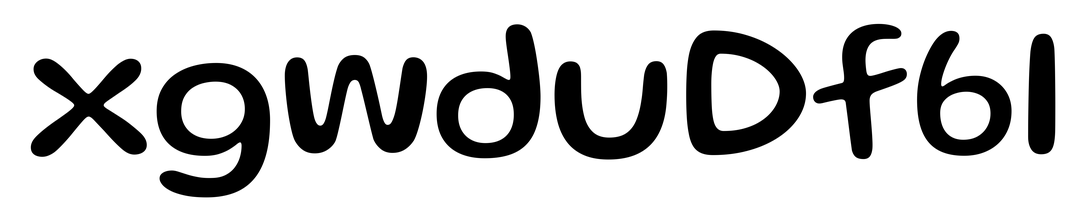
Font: Gluten_Regular